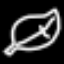
Label: leaf